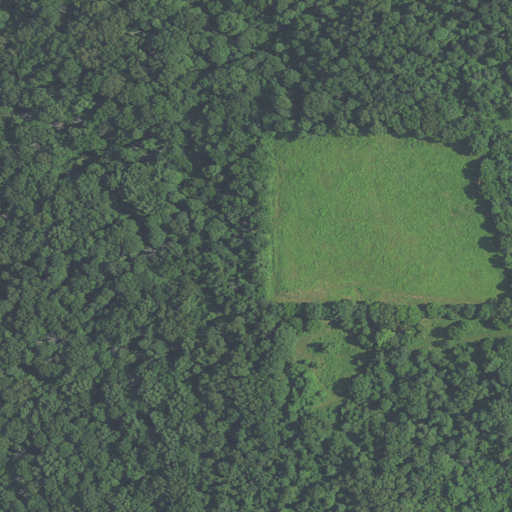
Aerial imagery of mountain in Indiana named Ragroad Hill containing deciduous forest, pasture, and mixed forest